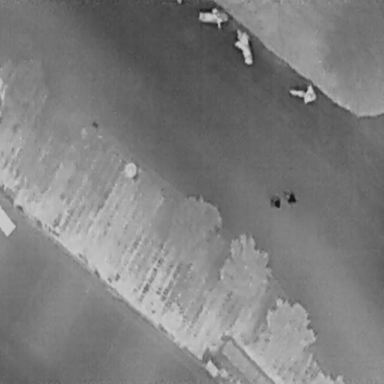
There are three Bicycles in the infrared image.